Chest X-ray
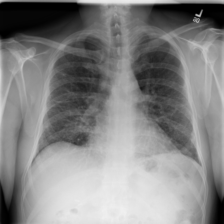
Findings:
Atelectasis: negative
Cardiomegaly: negative
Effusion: negative
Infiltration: positive
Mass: negative
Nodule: negative
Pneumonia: negative
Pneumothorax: negative
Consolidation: negative
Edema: negative
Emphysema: negative
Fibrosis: positive
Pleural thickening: negative
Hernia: negative